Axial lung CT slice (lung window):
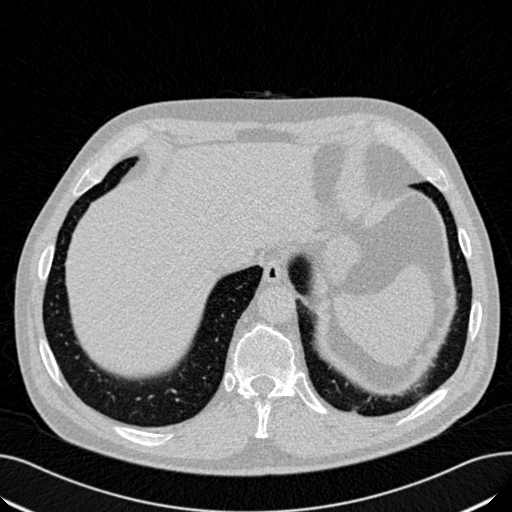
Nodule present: no